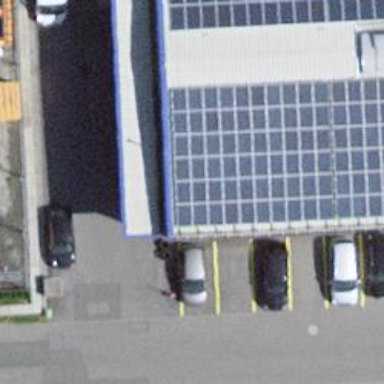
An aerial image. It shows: Car repair shop.